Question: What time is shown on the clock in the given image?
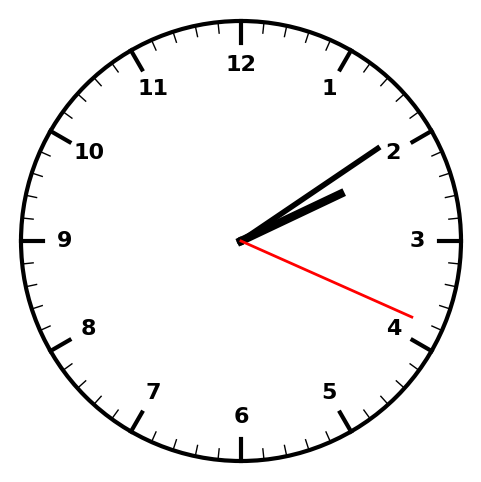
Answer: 02:09:19